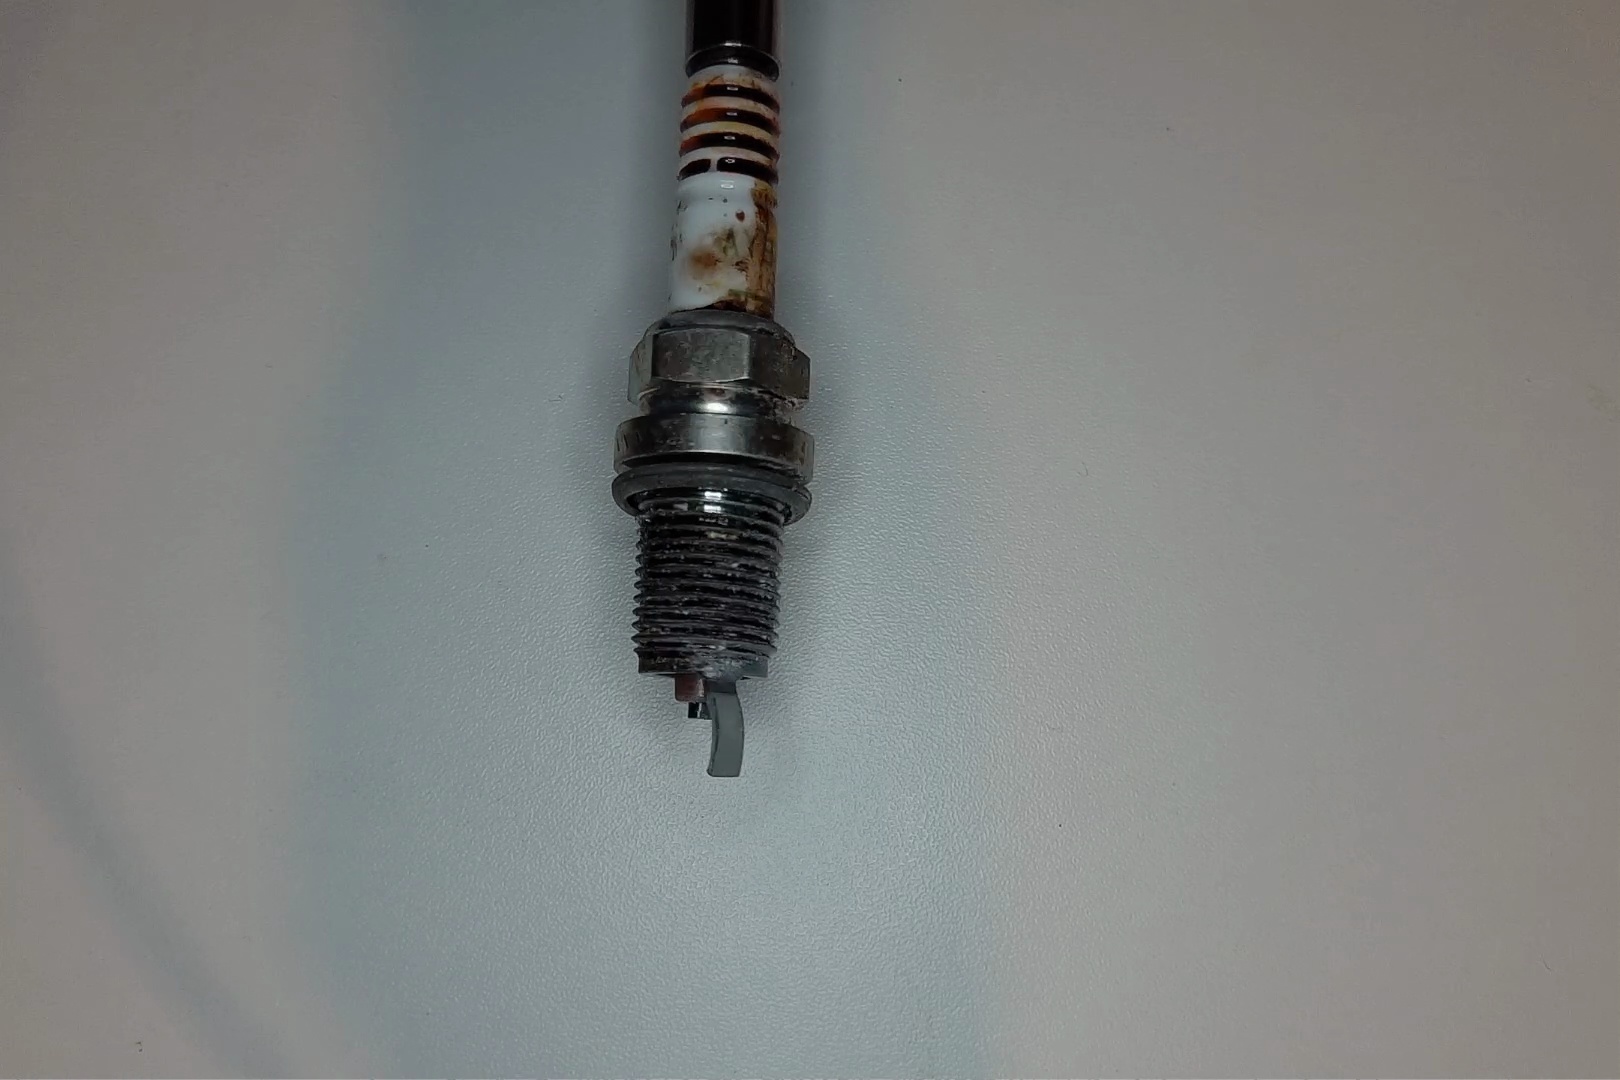
Label: anomaly